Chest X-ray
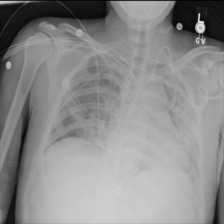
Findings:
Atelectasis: negative
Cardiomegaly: negative
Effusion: negative
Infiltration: negative
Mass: negative
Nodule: negative
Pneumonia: negative
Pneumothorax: negative
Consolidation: negative
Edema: negative
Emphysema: negative
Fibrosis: negative
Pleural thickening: negative
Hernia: negative